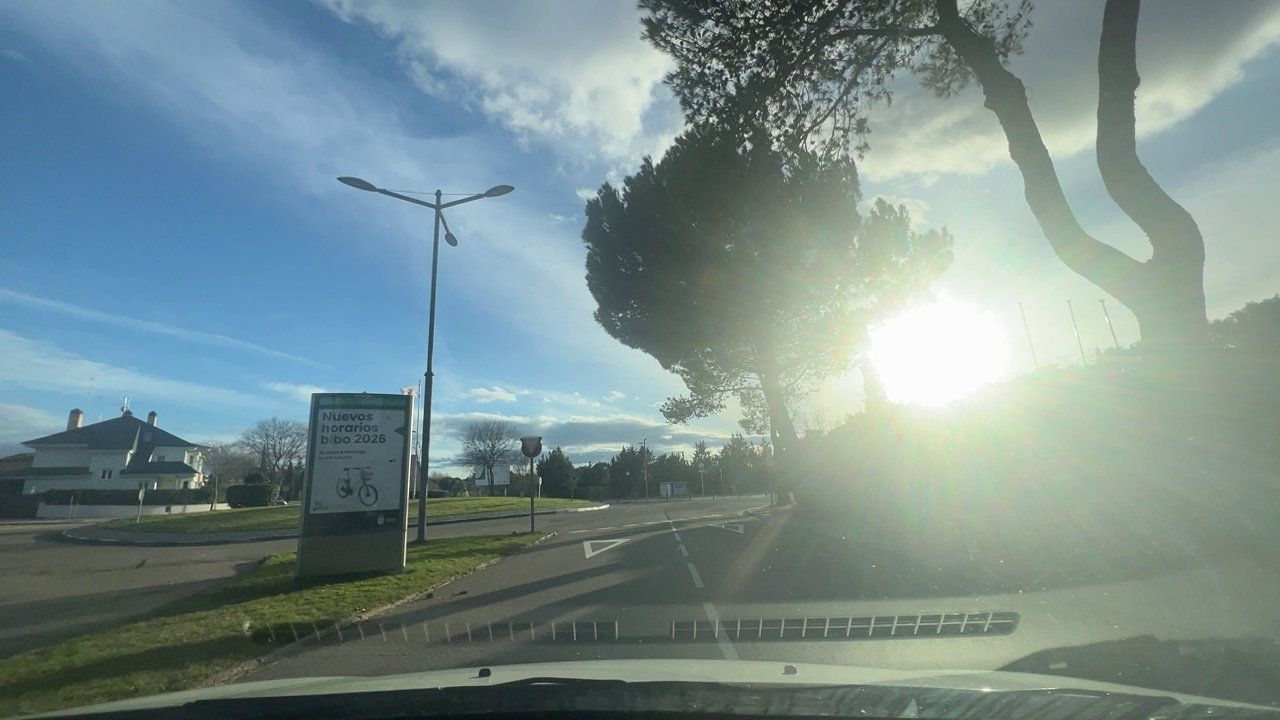
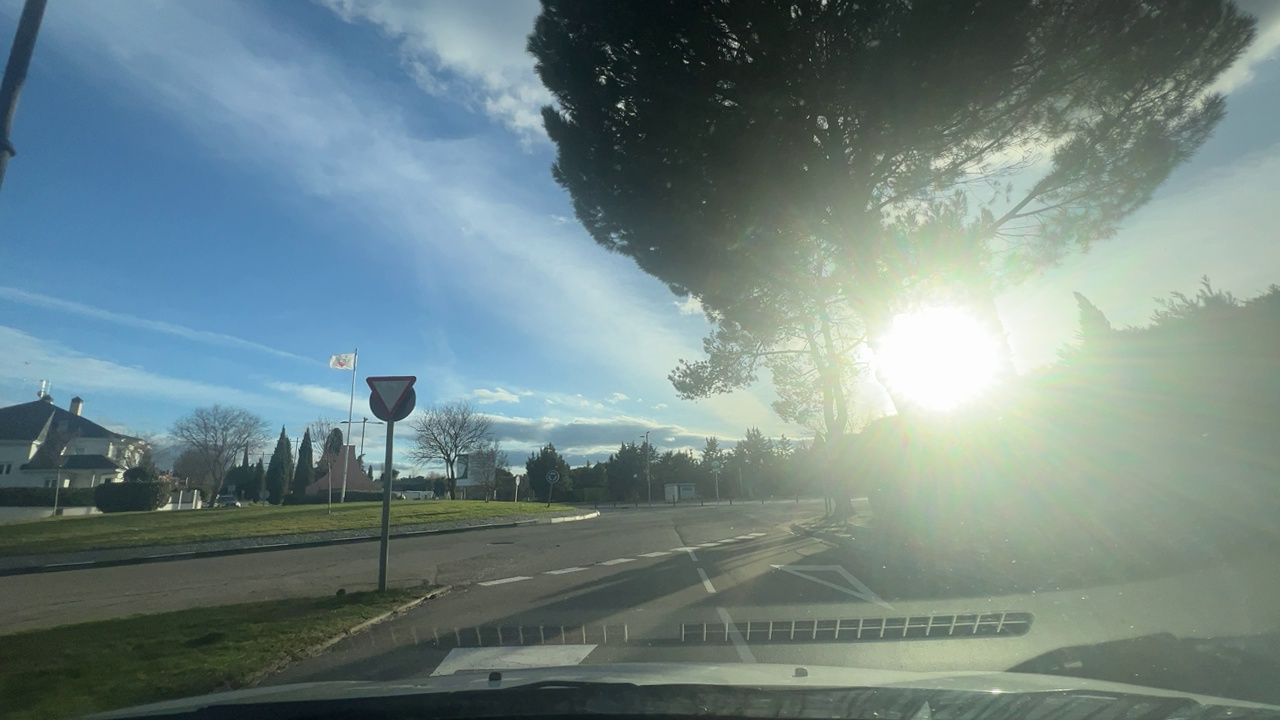
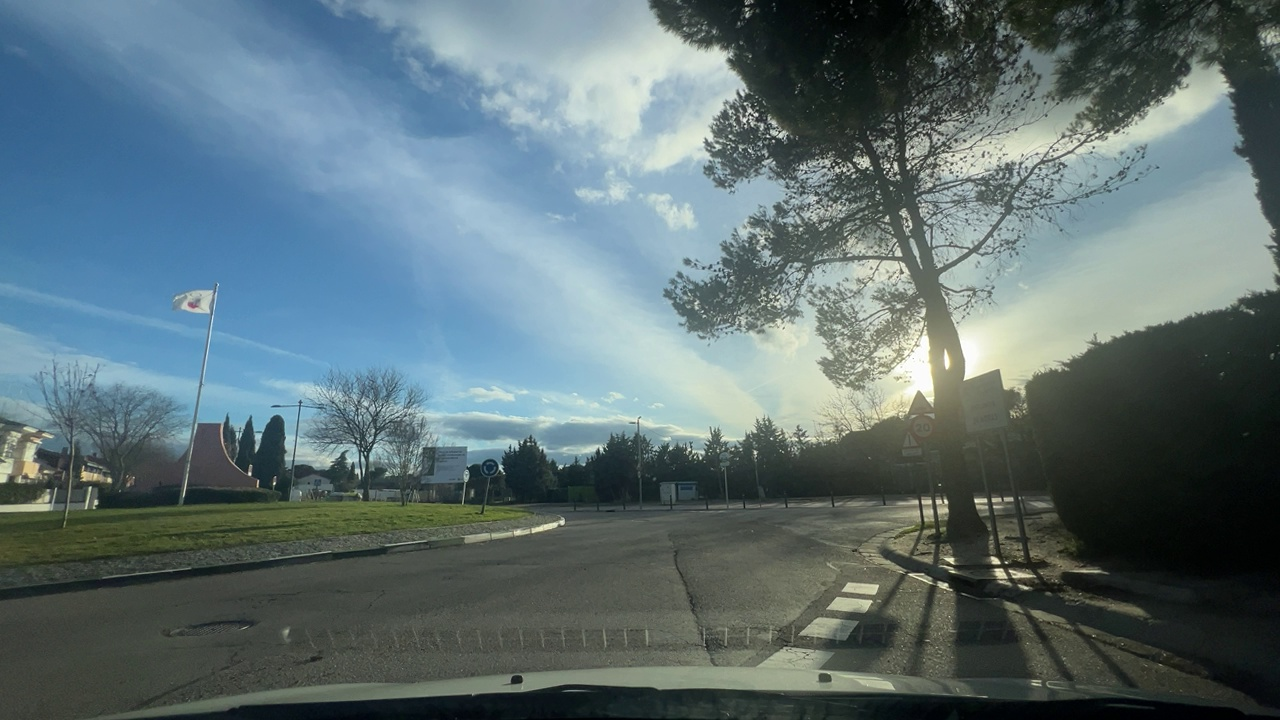
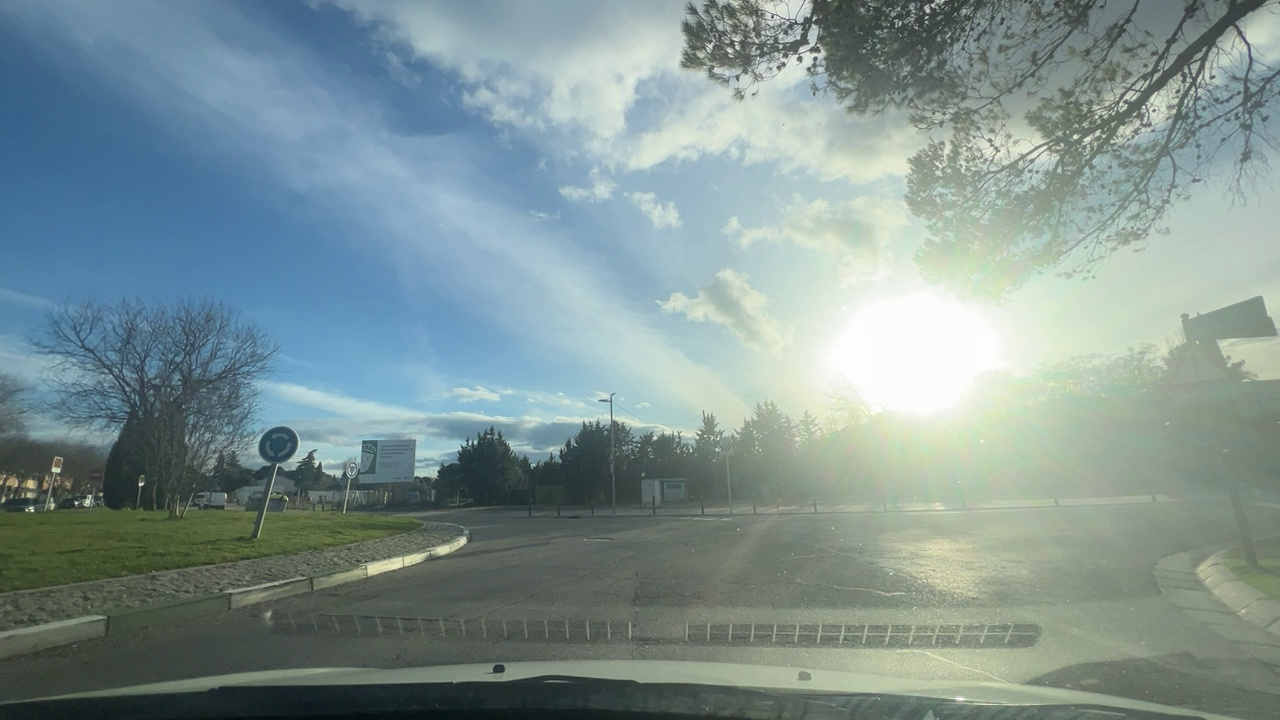
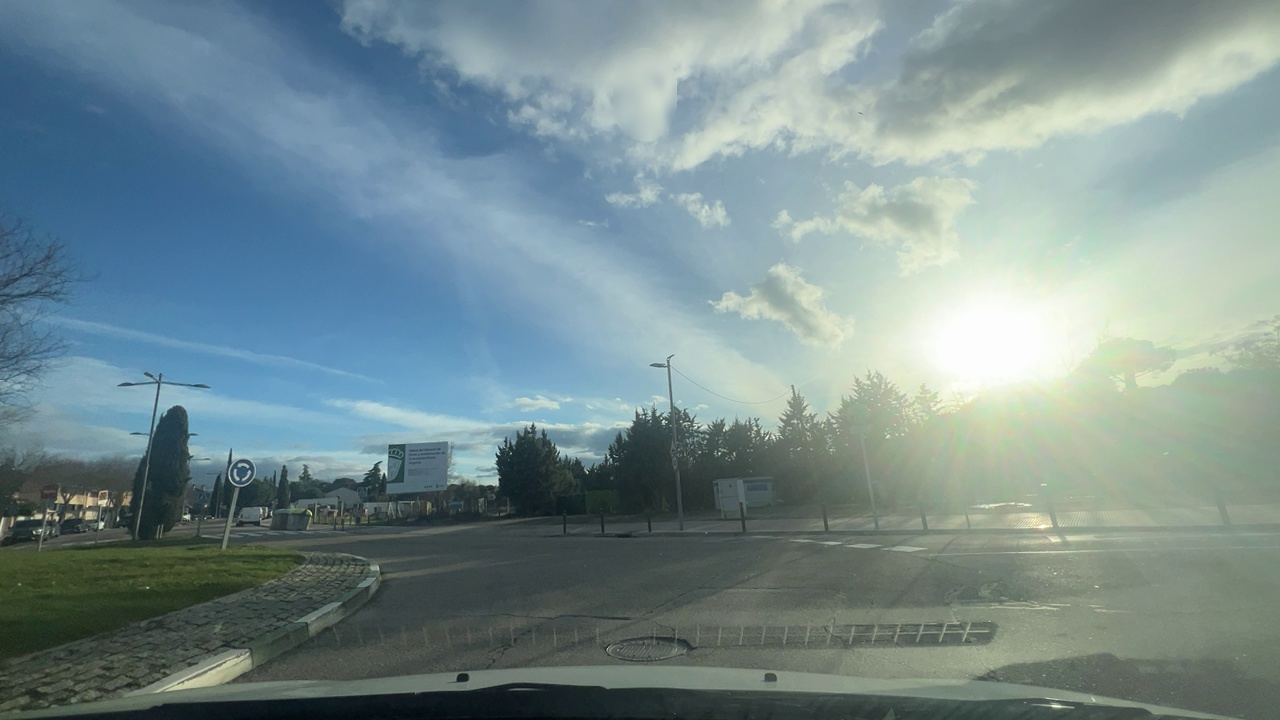
Situation: Roundabout
Question: Is the ego vehicle currently inside a roundabout?
Answer: Yes
Reasoning: The ego vehicle is traveling within a circular roadway surrounding a central island.

Situation: Roundabout
Question: Is a roundabout visible ahead in the ego direction?
Answer: Yes
Reasoning: A circular intersection sign and central island are visible ahead.

Situation: Roundabout
Question: Is the ego vehicle stationary while another vehicle crosses its path within the roundabout?
Answer: No
Reasoning: The ego vehicle is moving